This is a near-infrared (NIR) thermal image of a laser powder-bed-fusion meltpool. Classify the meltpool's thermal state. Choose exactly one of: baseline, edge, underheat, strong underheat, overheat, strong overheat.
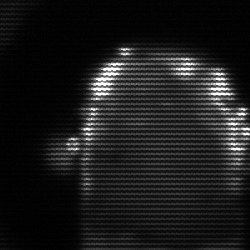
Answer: baseline